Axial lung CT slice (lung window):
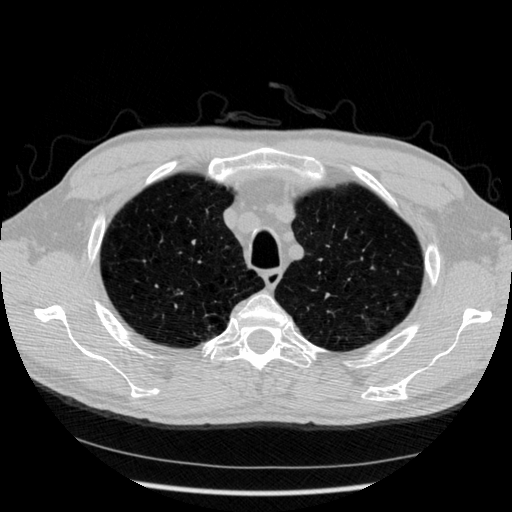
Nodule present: no